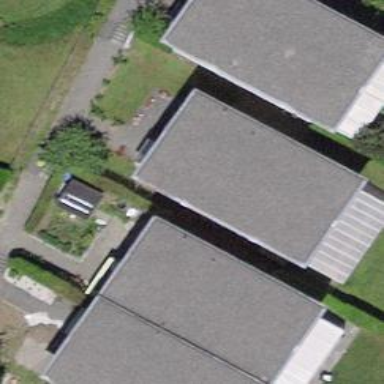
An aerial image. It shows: Residential building.